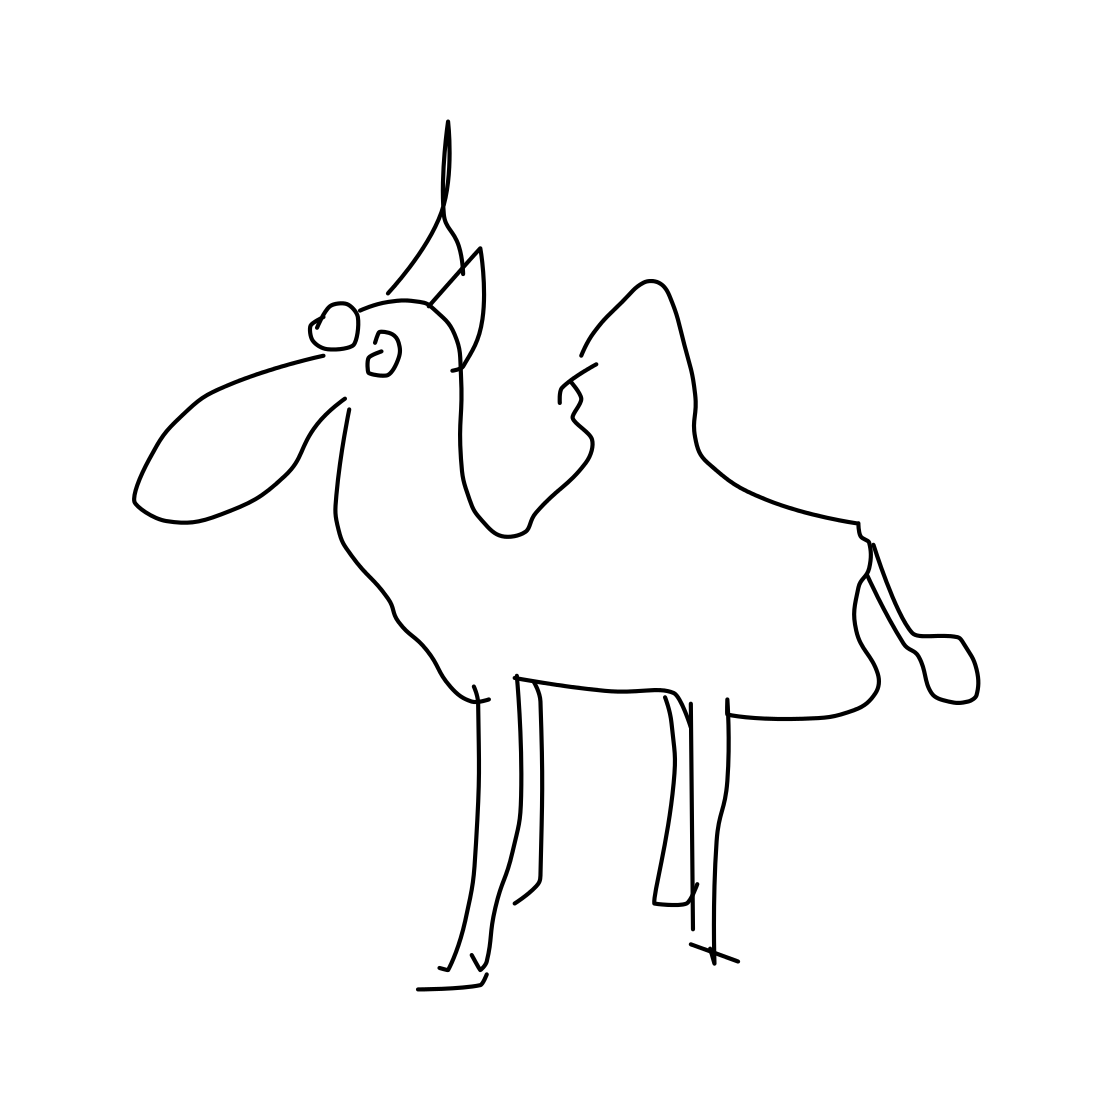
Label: camel